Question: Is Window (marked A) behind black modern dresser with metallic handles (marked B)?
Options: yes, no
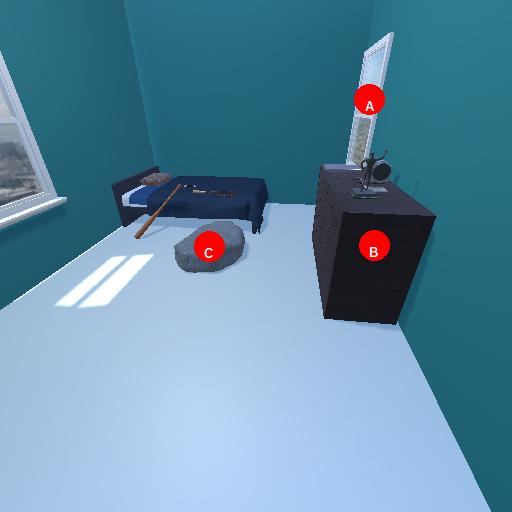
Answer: yes